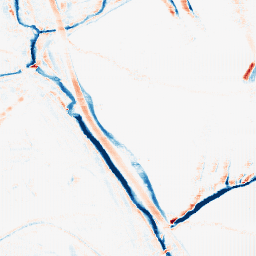
Category: morphological
Decomposition family: morphological_rect
Decomposition parameters: operation: average
width: 10
height: 5
Upsampling method: fft_zeropad
Upsampling parameters: scale: 8
Upsampling scale: 8